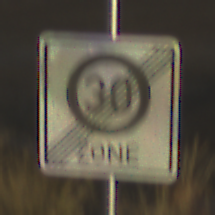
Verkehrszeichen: EndeZone30
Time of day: SunriseSunset
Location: Outdoor (Nature)
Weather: PartlyCloudy
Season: NotSpecified
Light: Natural